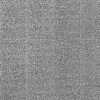
Atmospheric dust classification: dusty